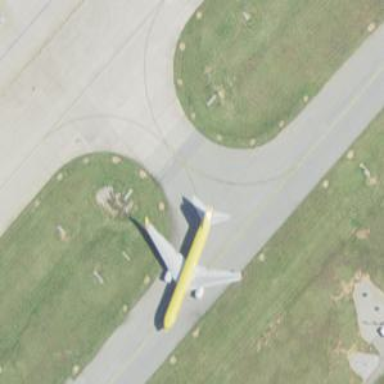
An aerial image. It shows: Image of taxiway at airport.